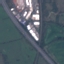
Land use / land cover: Highway